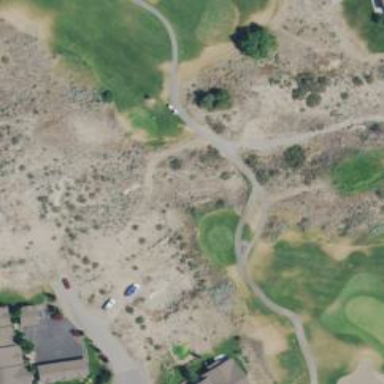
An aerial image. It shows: Service road designated as golf cart path.